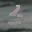
Label: 3